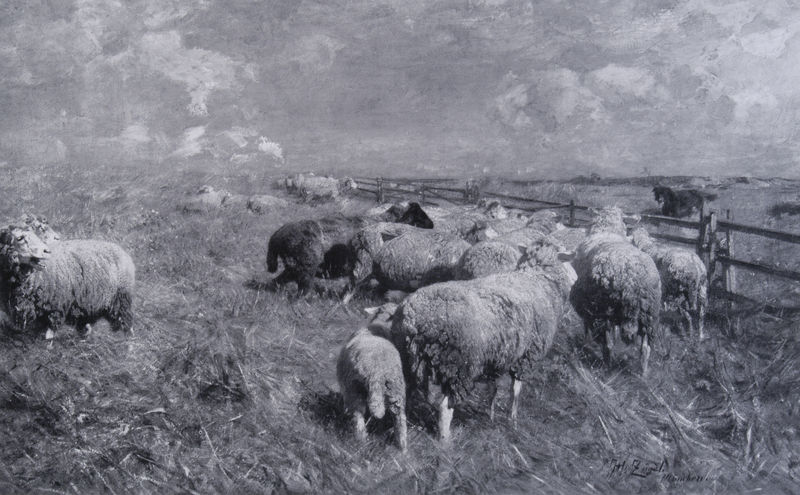
Titel: In Erwartung
Künstler: Heinrich Zügel
Standort: München
Institution: Neue Pinakothek
Schlagwörter: gemälde, gruppe, himmel, kopf, wolken, landschaft, grau, licht, schwarz, zeichnung, gras, hund, tiere, wiese, wolke, zaun, malerei, stehen, signatur, feld, felder, horizont, hügel, weide, weite, gatter, sonne, boden, pferd, pferde, fell, schwanz, sommer, heu, grasen, herde, koppel, wolle, trübe, grass, regen, lamm, schaf, helligkeit, münchen, schwarzweiss, bock, heere, lämmer, max liebermann, schafe, pferch, schafherde, nahsicht, schäferhund, zain, schwarzes, schade weide zaun himmel meer wind küste